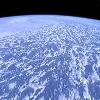
Label: cloud